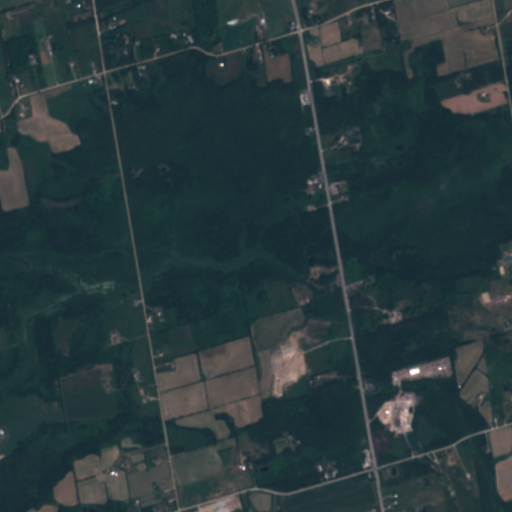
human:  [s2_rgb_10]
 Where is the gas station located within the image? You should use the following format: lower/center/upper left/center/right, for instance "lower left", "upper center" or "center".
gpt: The gas station is located in the upper center of the image.
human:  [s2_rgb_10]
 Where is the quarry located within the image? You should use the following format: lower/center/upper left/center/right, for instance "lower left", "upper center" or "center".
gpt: The quarry is located in the lower right of the image.
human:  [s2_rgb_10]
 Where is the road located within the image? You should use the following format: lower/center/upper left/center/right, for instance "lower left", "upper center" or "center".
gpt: There is no road in the image.